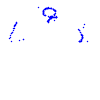
Particle: pion